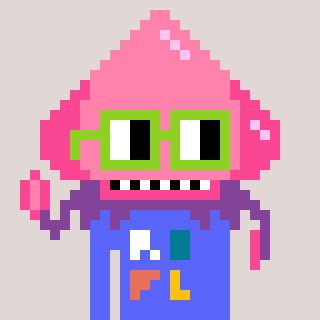
a pixel art character with square light green glasses, a squid-shaped head and a purple-colored body on a warm background